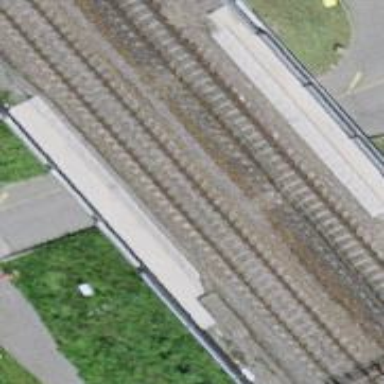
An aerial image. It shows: Single-track railway with electrified contact lines.